Question: For code such as this:
'''
std::list<int> a[3][3];
int myNumber = 0;
for(int i = 0; i < 3; i++)
{
for(int j = 0; j < 3; j++)
{
a[i][j].push_back(myNumber);
myNumber++;
}
}
'''
The Local window of the debugger shows:

There is no easy way to go through and see that:
list a[ 0 ][ 0 ] contains 0
list a[ 0 ][ 1 ] contains 1
list a[ 0 ][ 2 ] contains 2
list a[ 1 ][ 0 ] contains 3
etc.
I can only see what lists [ 0 ][ 0 ], [ 1 ][ 0 ], and [ 2 ][ 0 ] contain but I want to see what all the lists contain. How do I go about doing this in Visual Studio 2010?
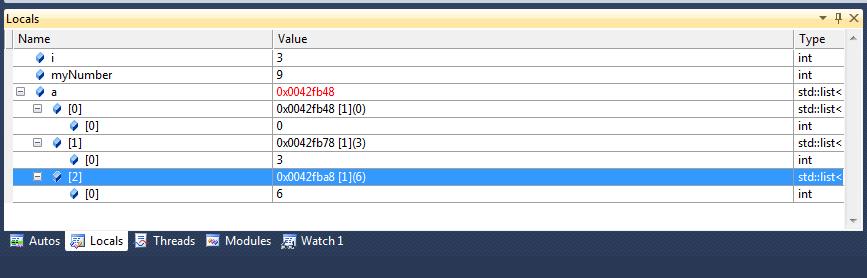
Answer: 'a[0][2]'
You right click somewhere into code, chose , write there 'a[0][2]' and with you put into so that you can see your 'list<int>' at 'a[0][2]' properly.
When you declare simple 'list<int> l;', Visual Studio shows it properly. You are able to see all elements.
But when you declare array of lists like this:
'''
std::list<int> l[2];
l[1].push_back(3);
l[1].push_back(4);
'''
then variable 'l' is considered pointer to first 'std::list<int>' so even if you push elements into list at index 1, Visual Studio just shows you that 'l' is empty list: 'some address [0]()'. I can see 'l[1]' only if its in Watch:

Possible solution is to replace simple c-style array ('[]') with 'std::vector' :
'''
std::vector<std::list<int> > l;
l.resize(2);
l[1].push_back(3);
l[1].push_back(4);
'''
so 'l' is not considered a pointer to first 'list' anymore. Since 'l' is 'vector' Visual Studio displays you all elements properly: